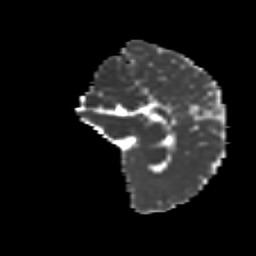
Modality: MD
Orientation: sagittal
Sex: female
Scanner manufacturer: siemens
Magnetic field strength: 3 T
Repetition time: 5 s
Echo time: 0.071 s